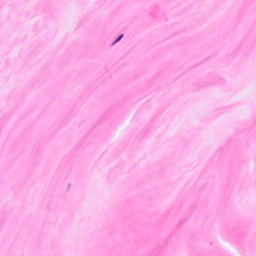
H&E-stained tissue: Breast